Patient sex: M
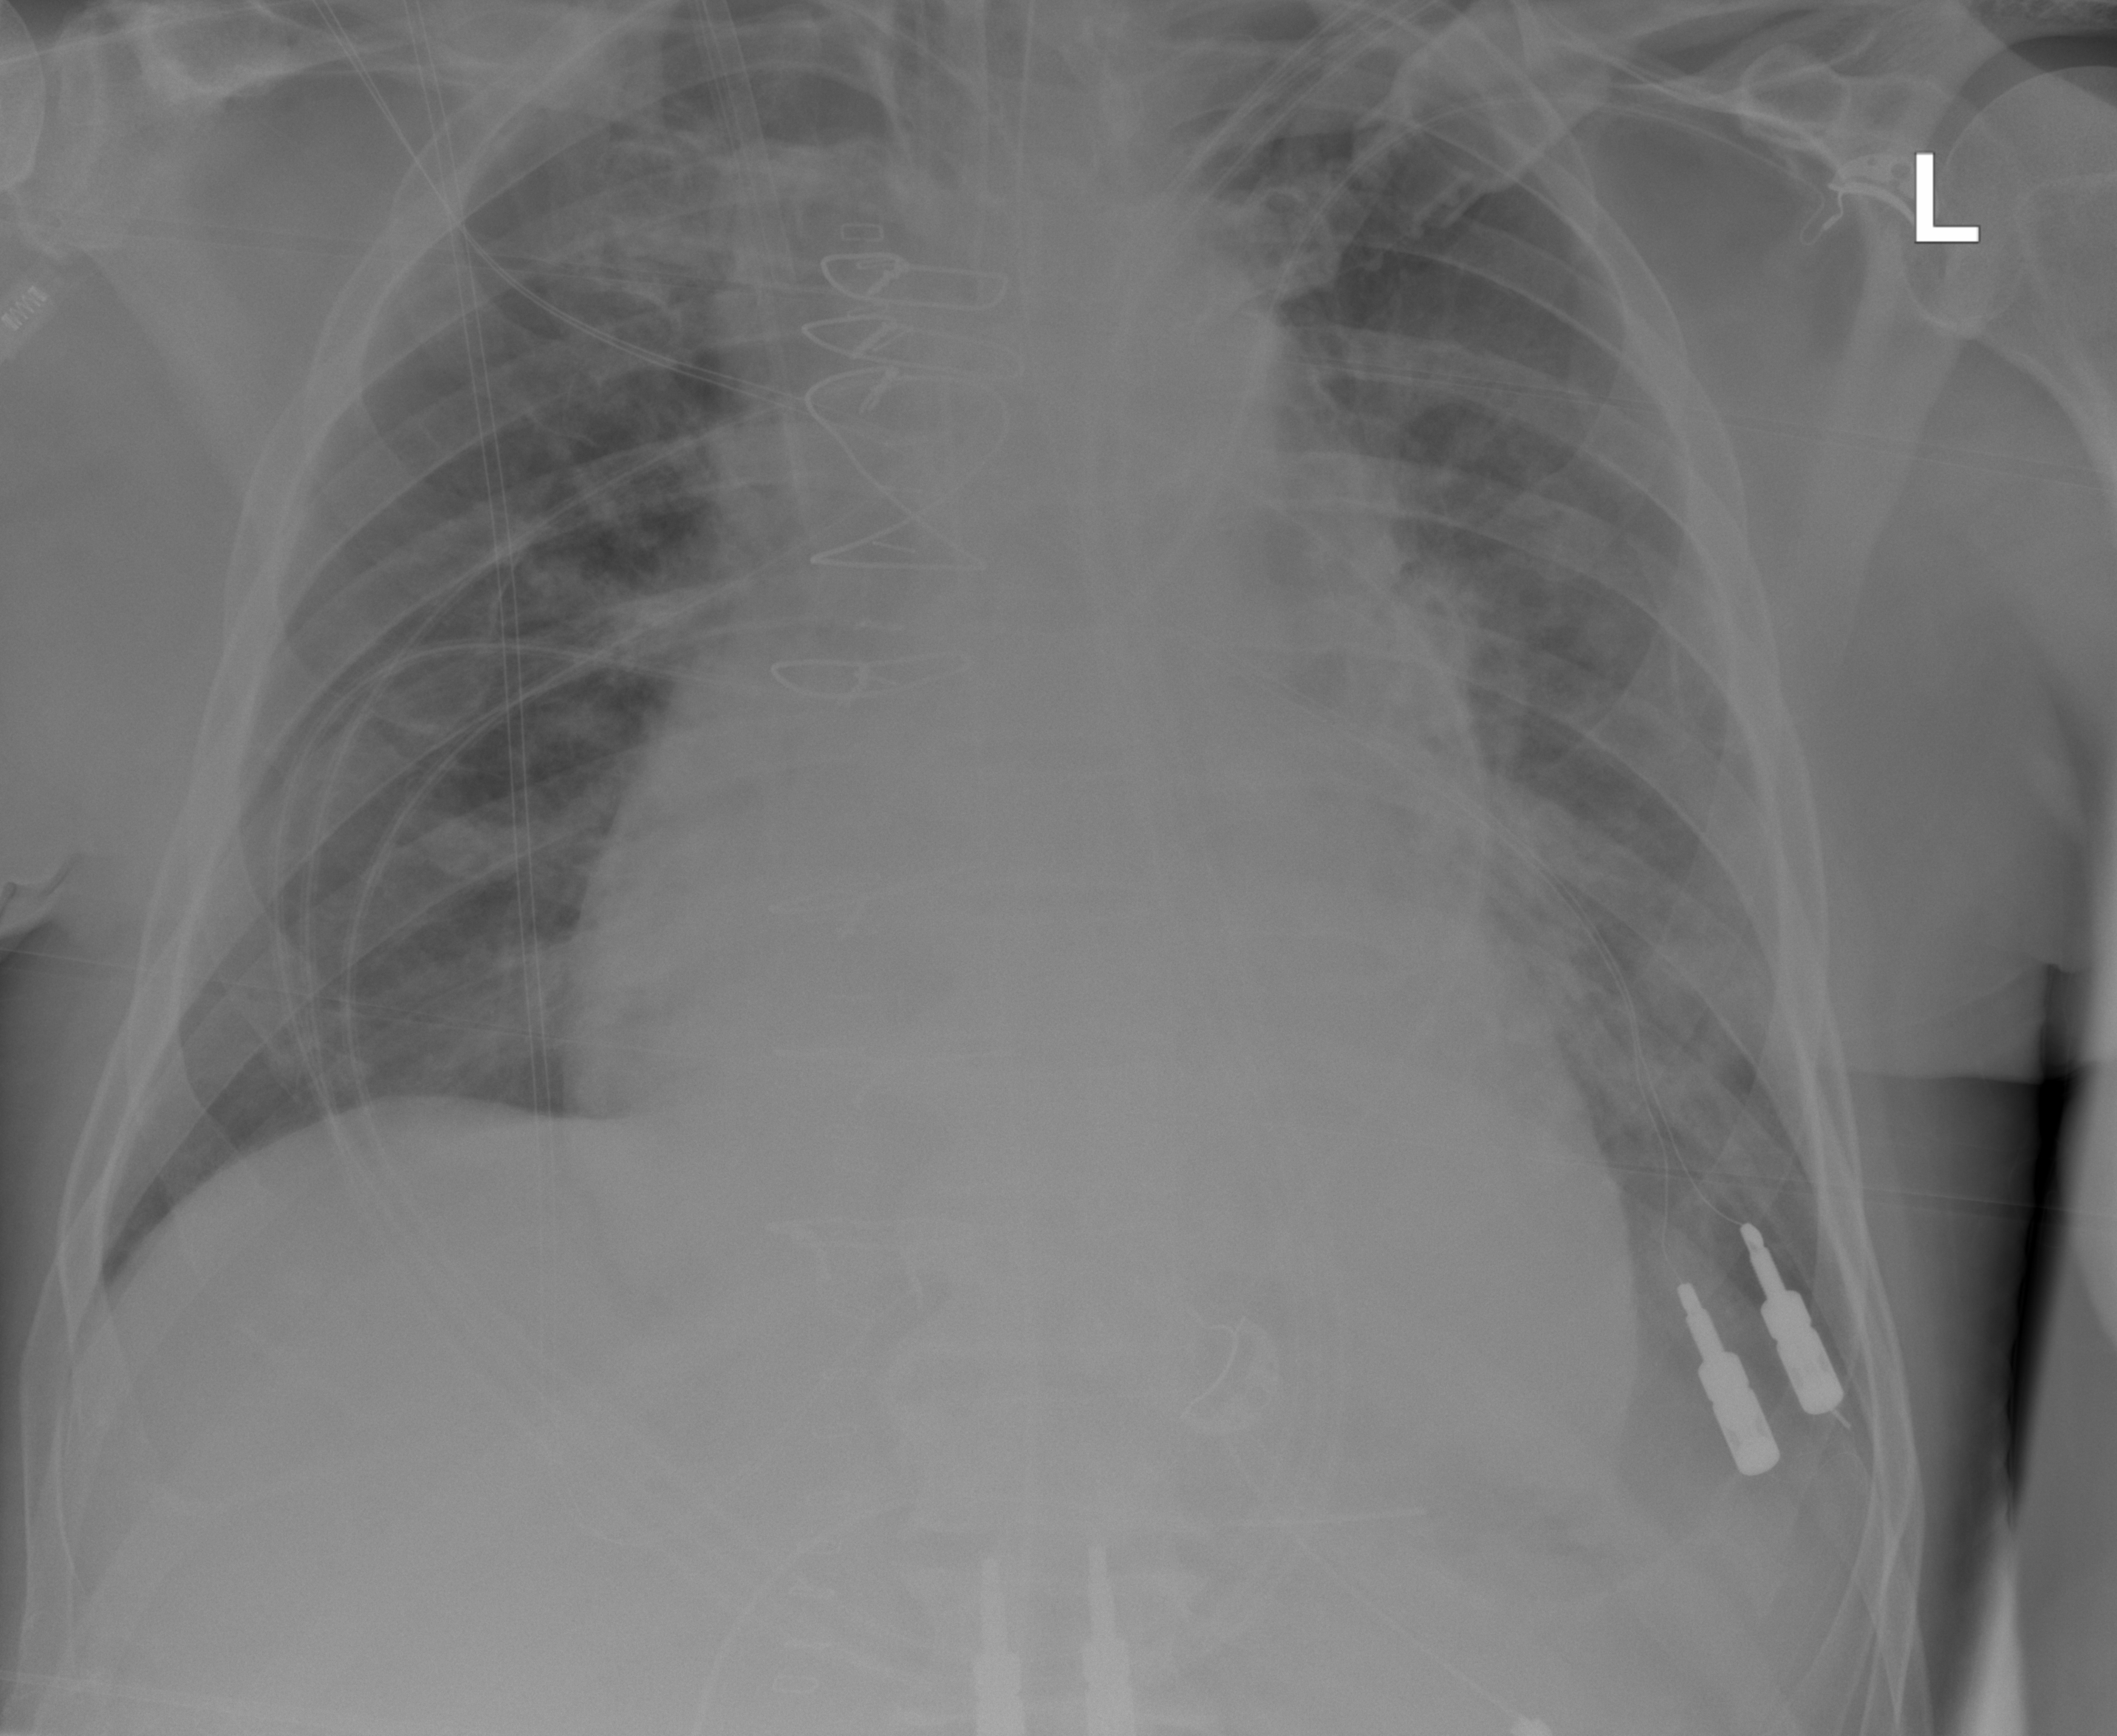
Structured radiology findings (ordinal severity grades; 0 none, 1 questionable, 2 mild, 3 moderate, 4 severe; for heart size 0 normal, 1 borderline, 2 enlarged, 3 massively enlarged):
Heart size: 3
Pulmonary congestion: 2
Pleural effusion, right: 0
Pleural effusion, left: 1
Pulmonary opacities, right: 0
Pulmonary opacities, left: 2
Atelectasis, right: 0
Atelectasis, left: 2